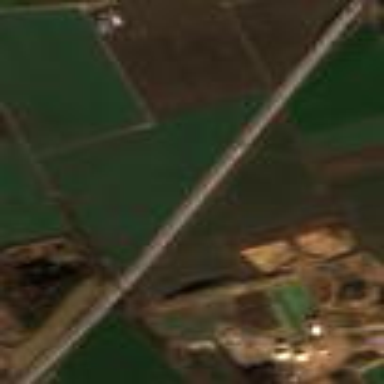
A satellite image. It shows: It's motorway area.